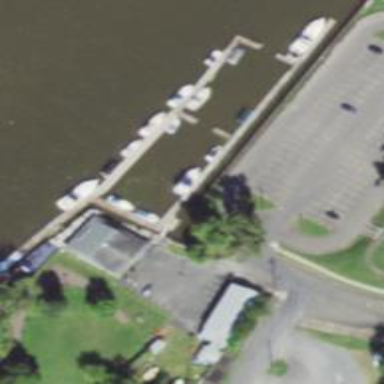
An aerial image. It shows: Quay with mooring facilities.